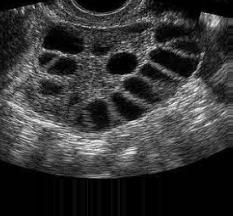
Label: infected